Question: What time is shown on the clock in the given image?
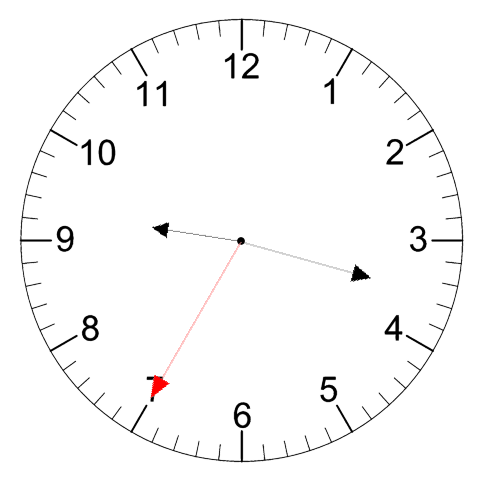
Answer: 09:17:35